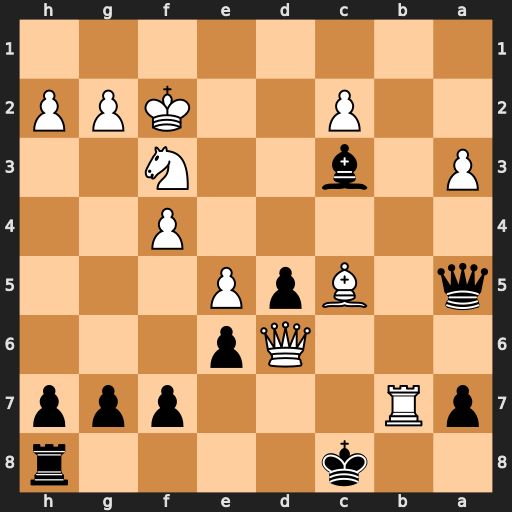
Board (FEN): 2k4r/pR3ppp/3Qp3/q1BpP3/5P2/P1b2N2/2P2KPP/8
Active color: b
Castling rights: -
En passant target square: -
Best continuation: Kxb7 Qd7+ Qc7